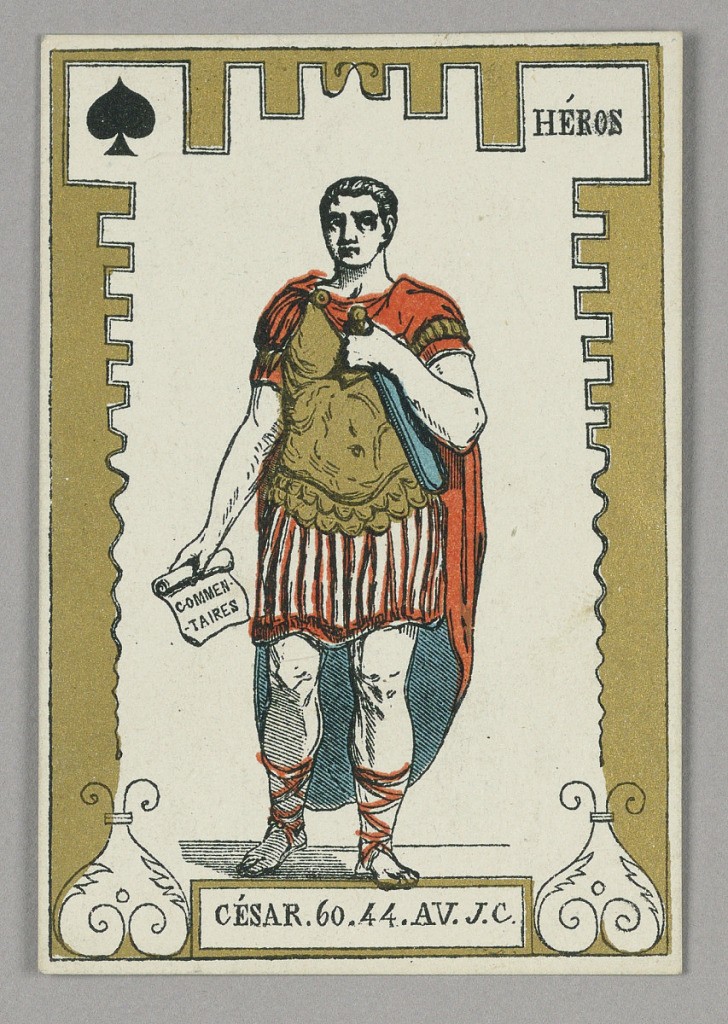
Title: Caesar. Playing Card from Set of "Cartes héroïques" or "Des grands hommes"
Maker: Eugène Moreau, French, active 19th c.
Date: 1871
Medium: Stencil-colored lithograph on paper
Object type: Playing card
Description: Playing card from a set of "Cartes héroïques" or "Des grands hommes"